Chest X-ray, PA view. Patient: 26 years old, sex M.
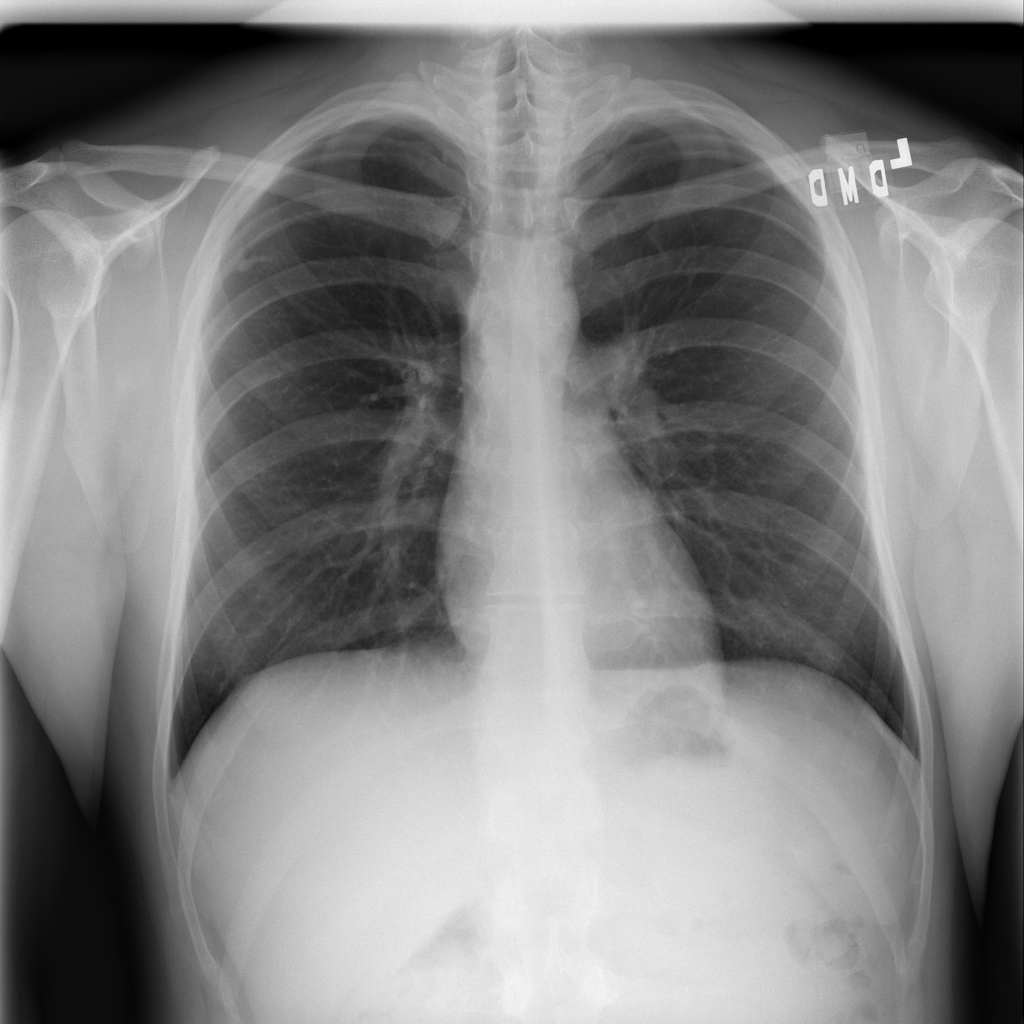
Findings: No Finding